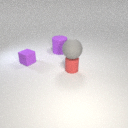
large purple rubber cylinder to the right of small purple rubber cube